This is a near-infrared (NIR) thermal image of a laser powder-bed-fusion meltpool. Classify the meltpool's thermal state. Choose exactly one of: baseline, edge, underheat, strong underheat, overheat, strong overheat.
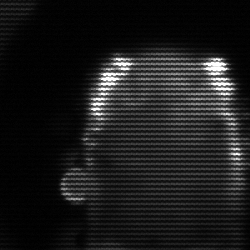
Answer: baseline